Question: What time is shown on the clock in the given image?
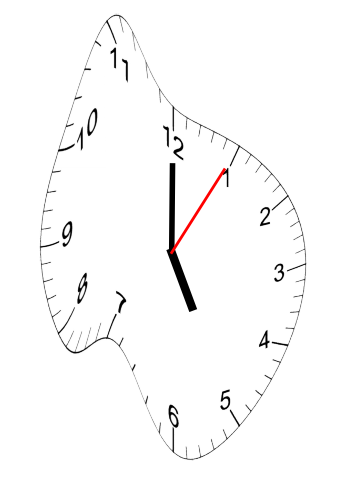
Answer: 05:00:05